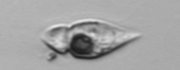
Label: Amphidinium